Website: apple
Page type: customer-info-address
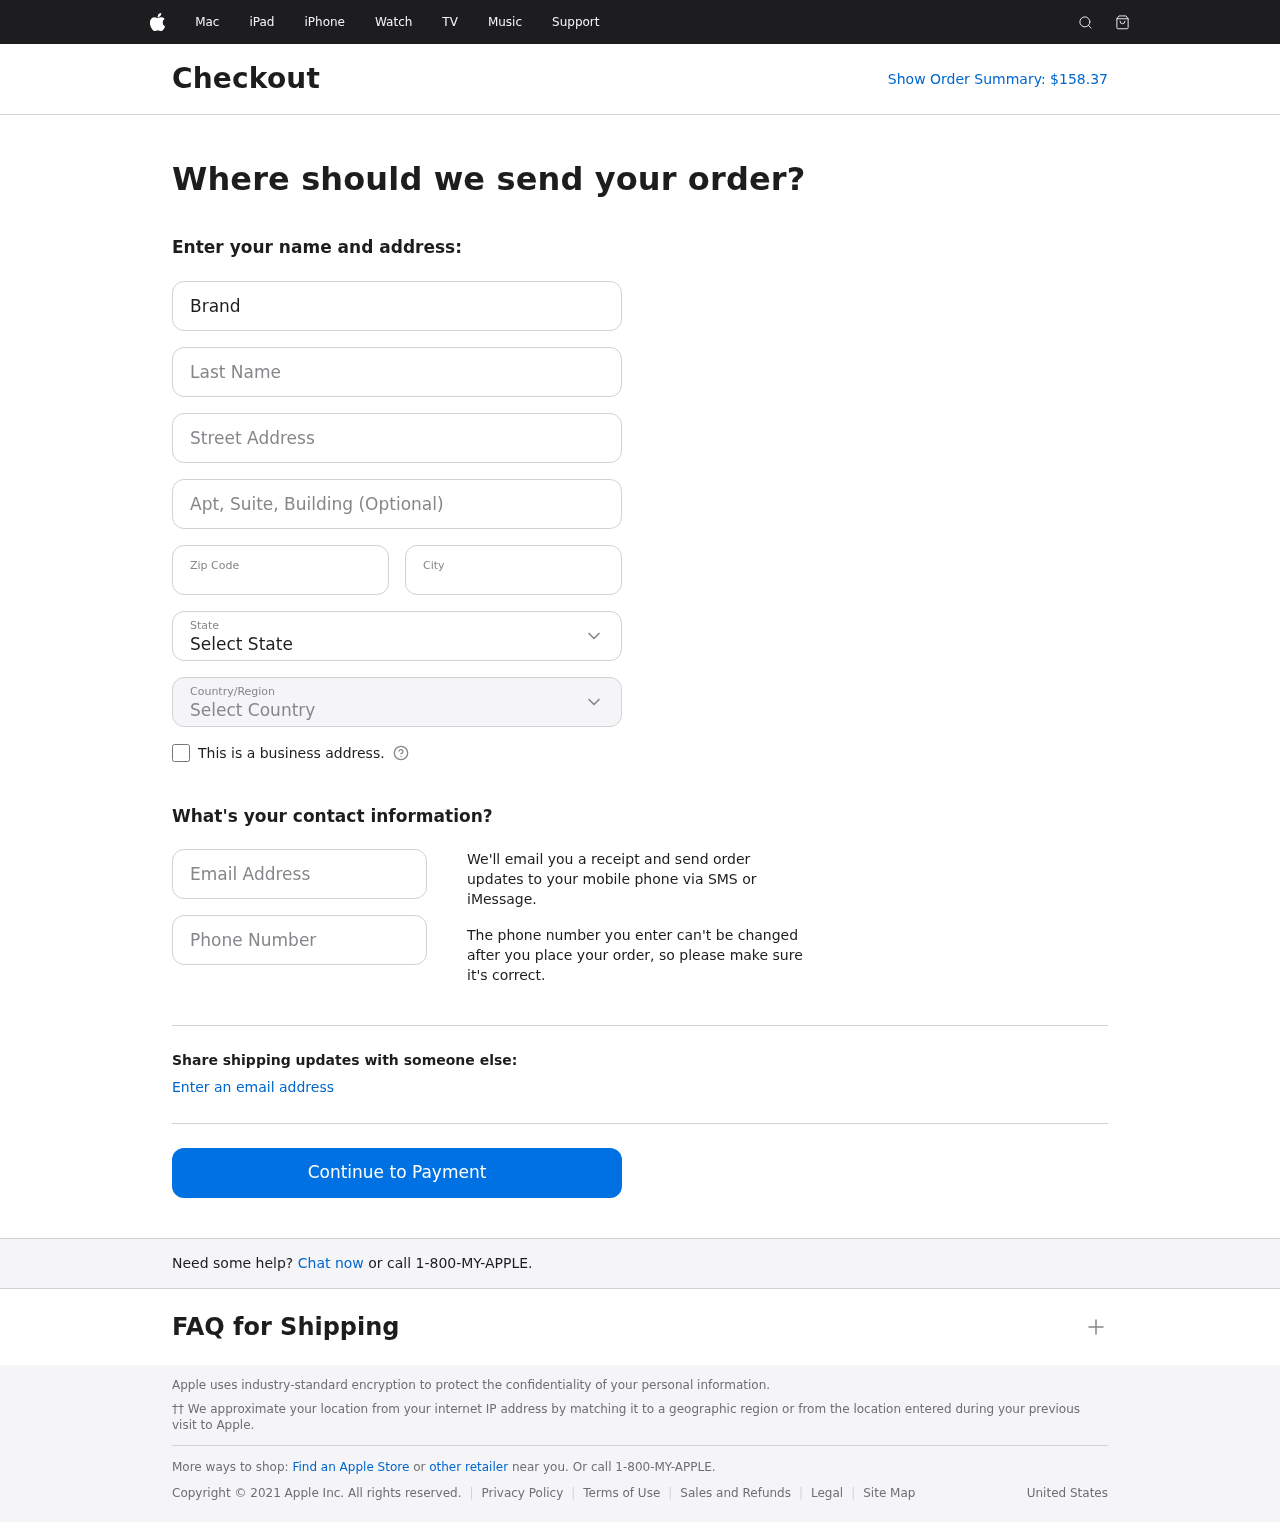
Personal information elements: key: PII_CITY
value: Kellyborough
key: PII_COUNTRY
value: United States
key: PII_EMAIL
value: brandon.guerrero@yahoo.com
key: PII_FIRSTNAME
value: Brandon
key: PII_LASTNAME
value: Guerrero
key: PII_PHONE
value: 6495848668
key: PII_POSTCODE
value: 40897
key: PII_STATE
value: Utah
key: PII_STREET
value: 00262 Banks Mills
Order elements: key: ORDER_TOTAL
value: Show Order Summary: $158.37